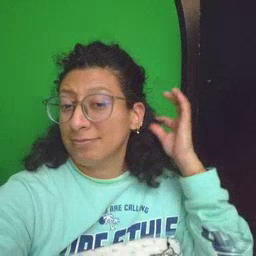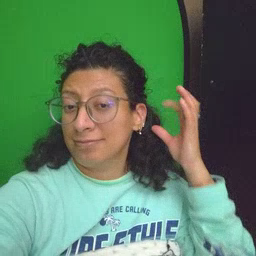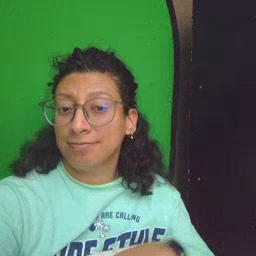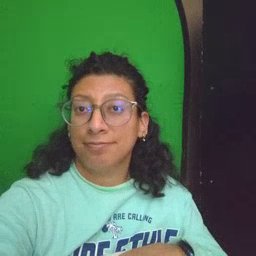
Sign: hair